Field crop: maize
Growth stage: 2
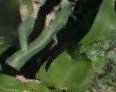
Species: maize